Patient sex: F
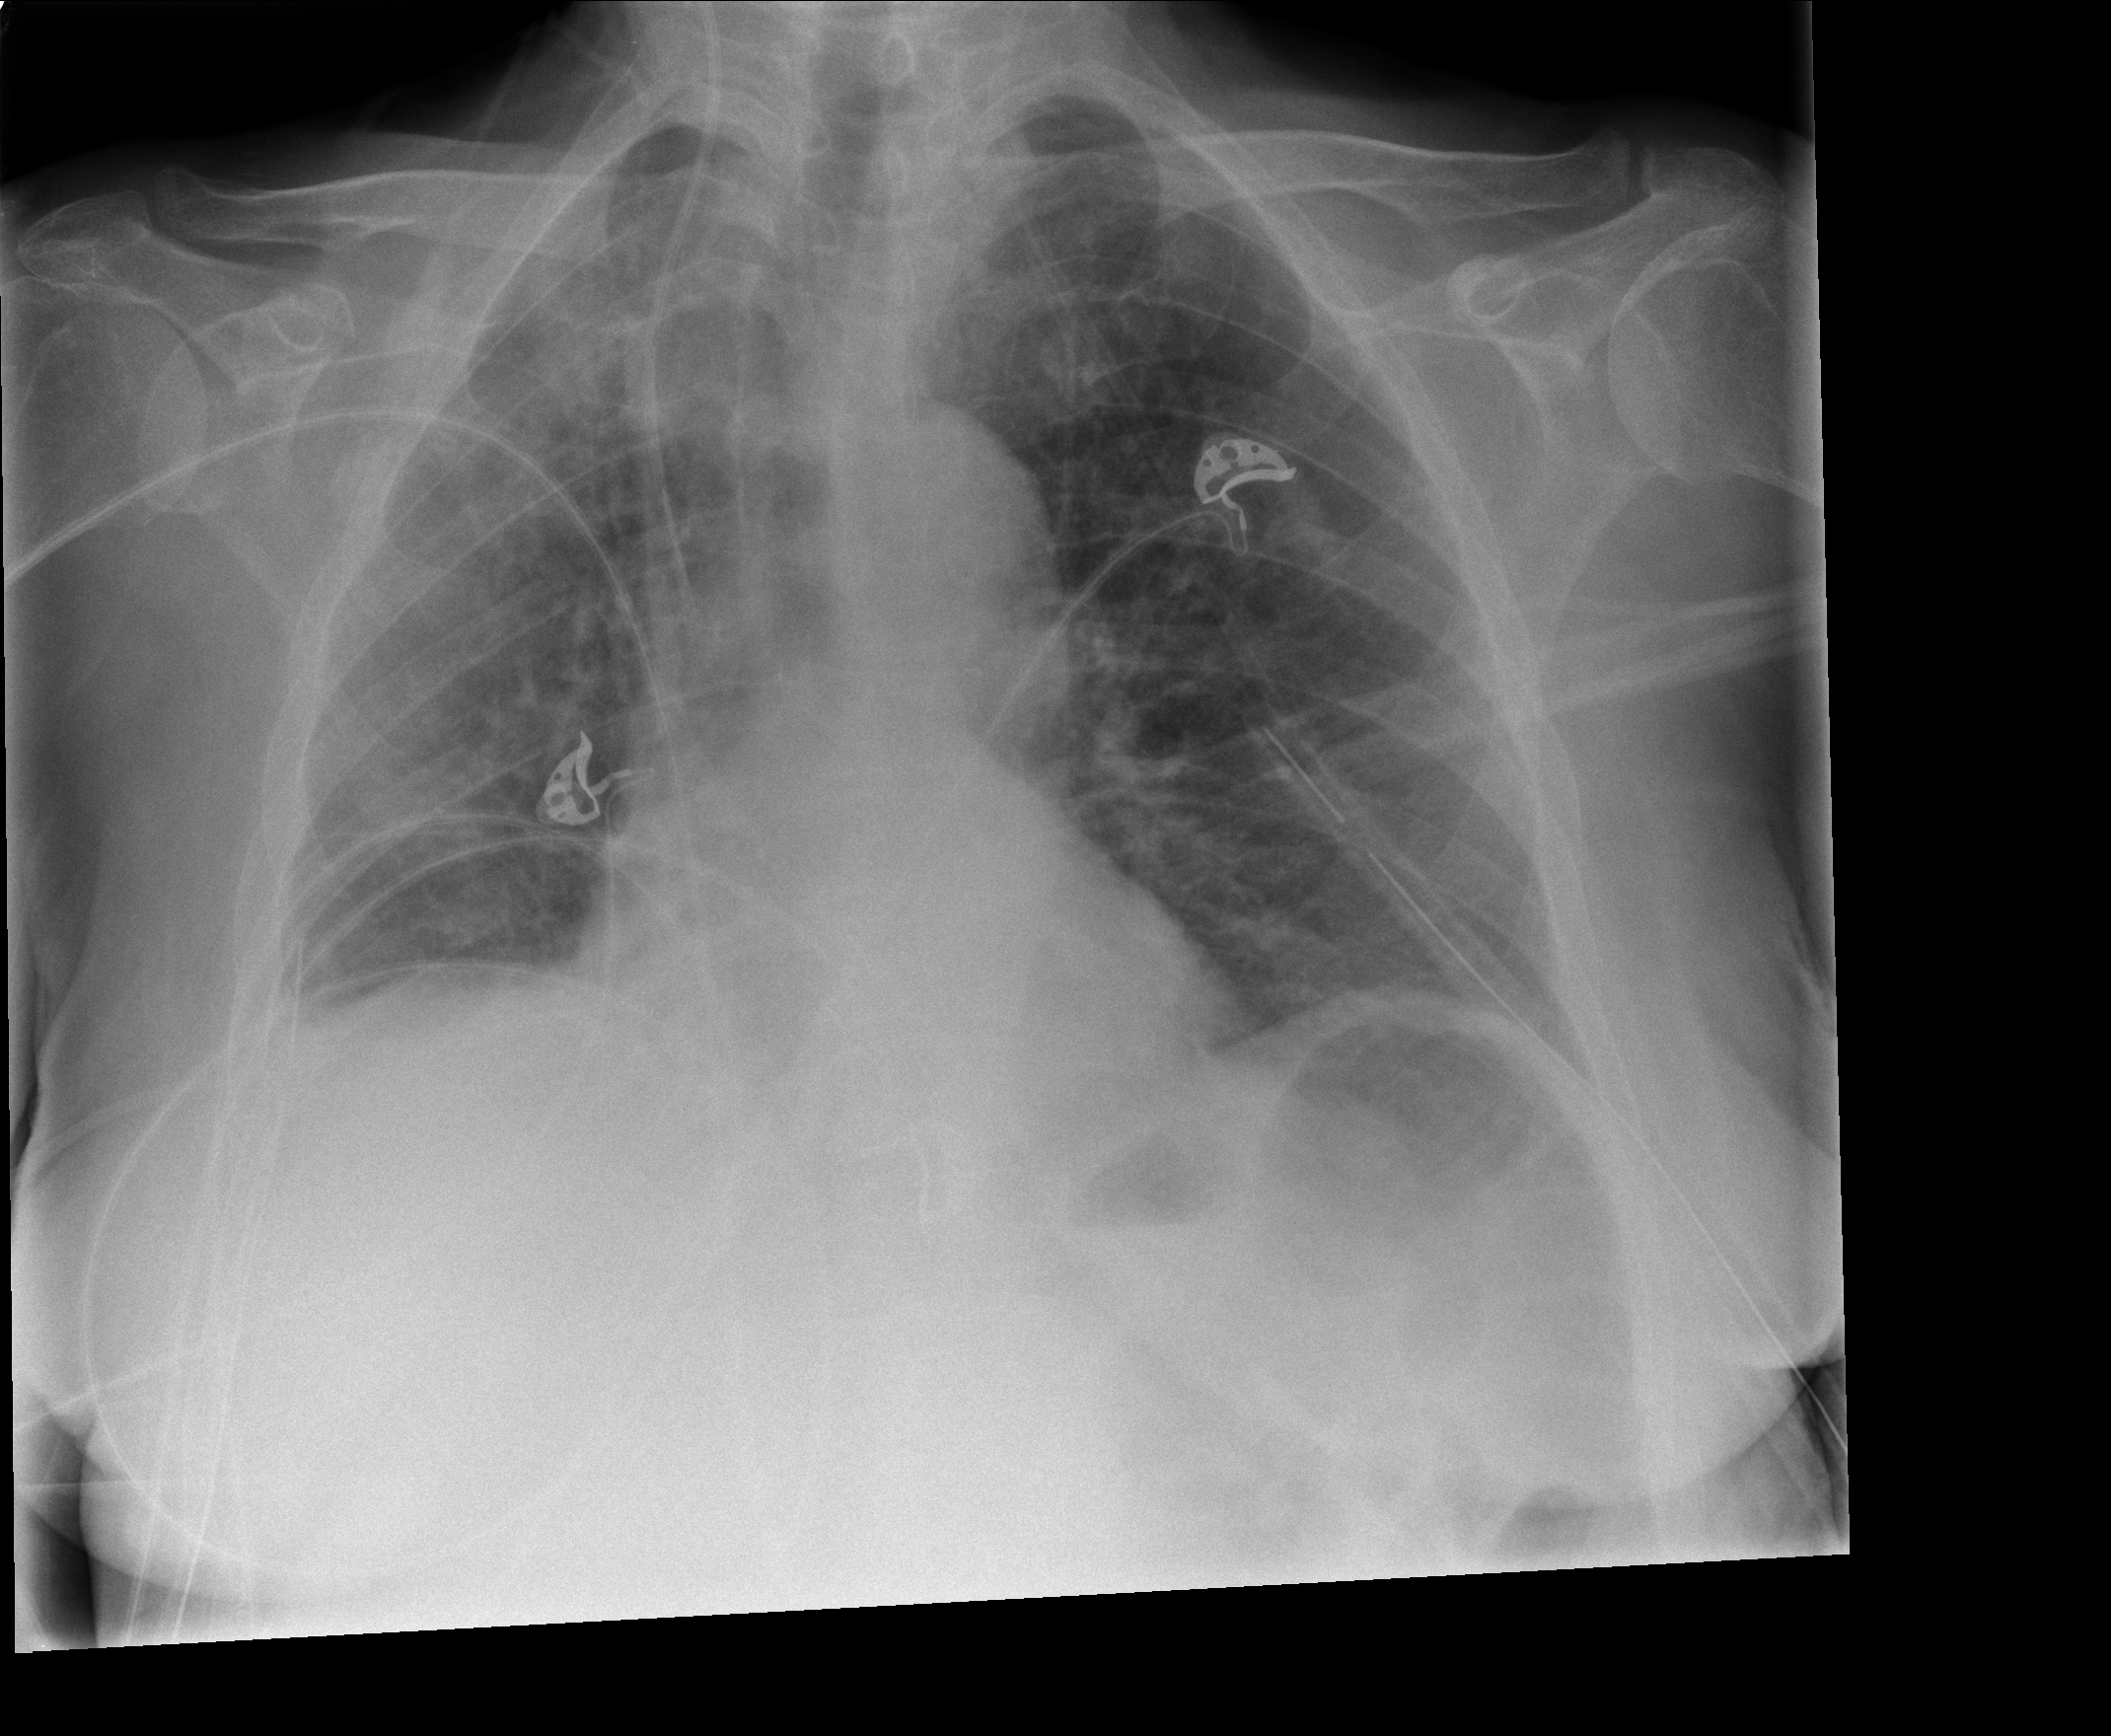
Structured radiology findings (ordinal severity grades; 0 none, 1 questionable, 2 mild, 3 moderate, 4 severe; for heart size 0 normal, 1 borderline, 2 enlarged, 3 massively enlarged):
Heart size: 0
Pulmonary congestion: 0
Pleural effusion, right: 2
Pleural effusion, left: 2
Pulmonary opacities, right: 2
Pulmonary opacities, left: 0
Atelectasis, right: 2
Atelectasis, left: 0